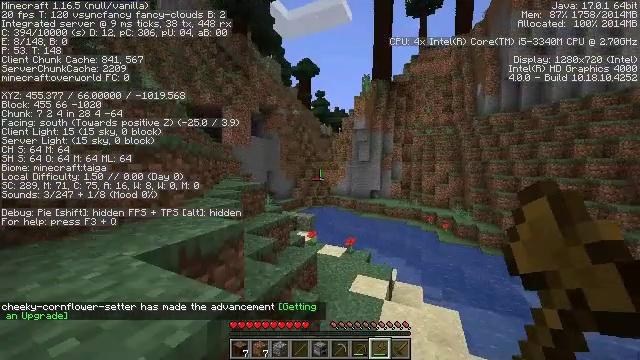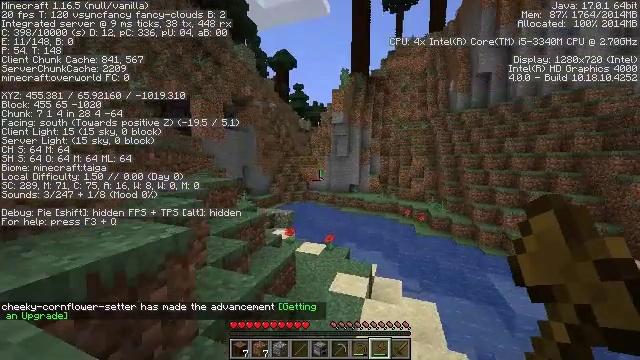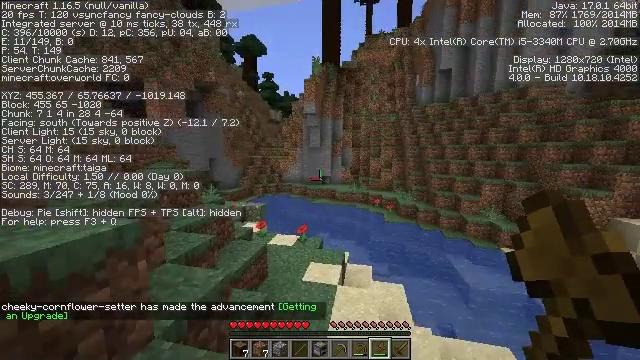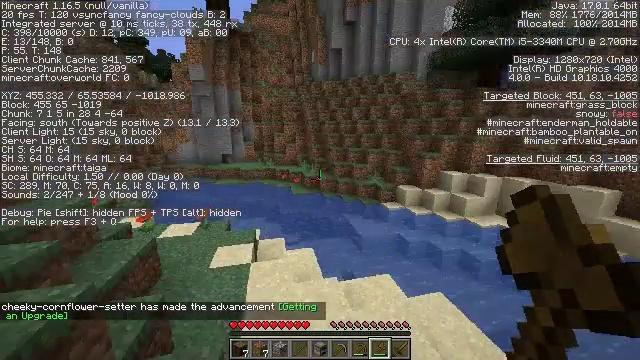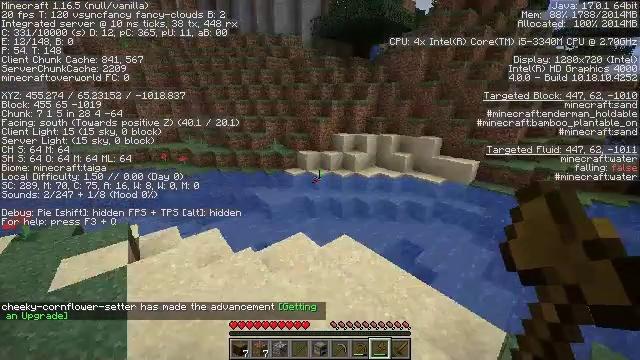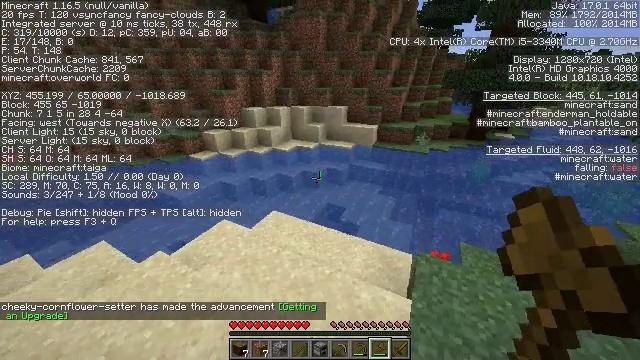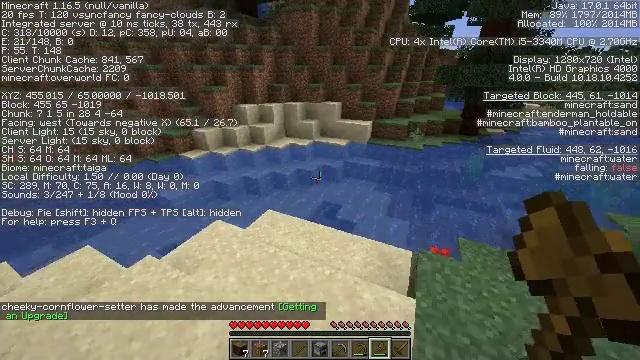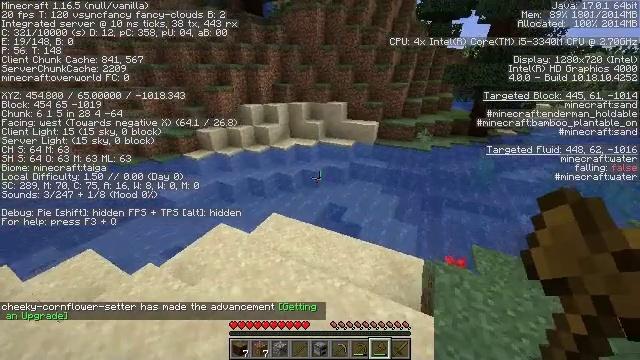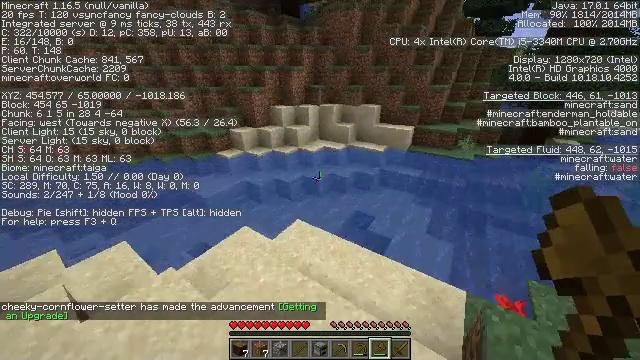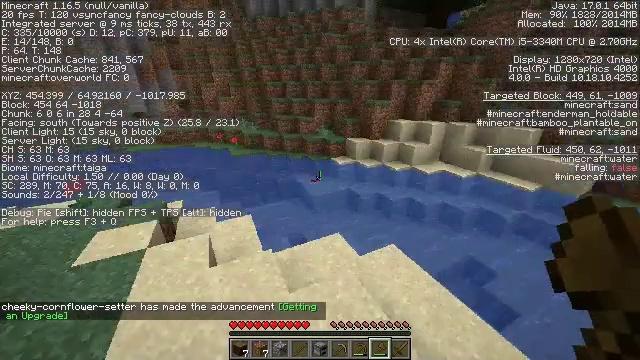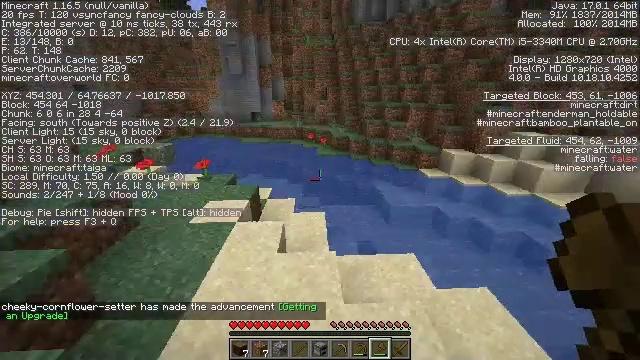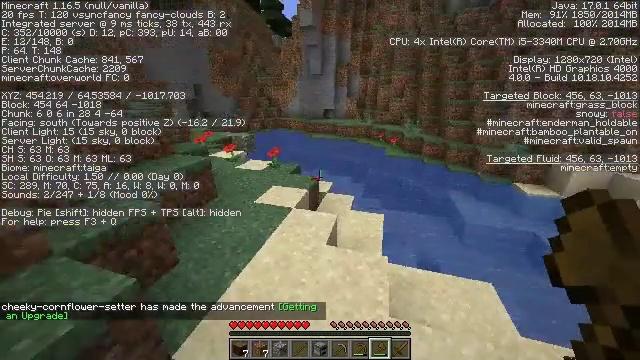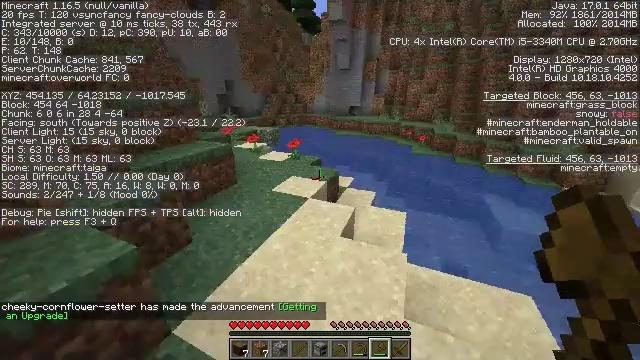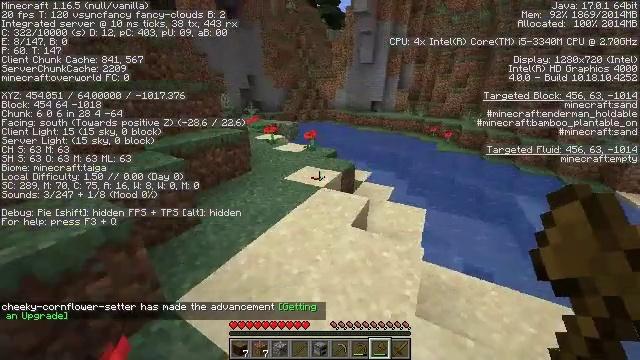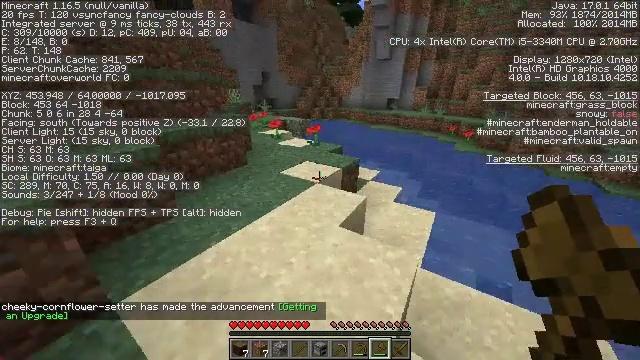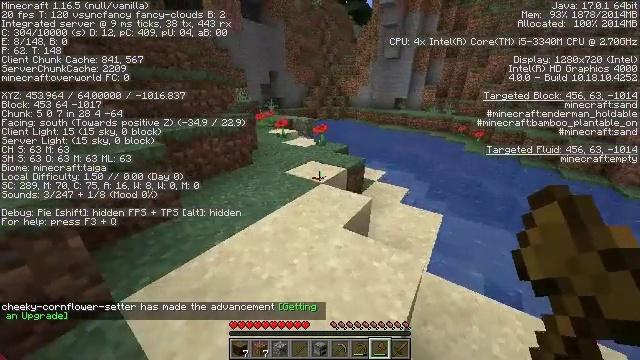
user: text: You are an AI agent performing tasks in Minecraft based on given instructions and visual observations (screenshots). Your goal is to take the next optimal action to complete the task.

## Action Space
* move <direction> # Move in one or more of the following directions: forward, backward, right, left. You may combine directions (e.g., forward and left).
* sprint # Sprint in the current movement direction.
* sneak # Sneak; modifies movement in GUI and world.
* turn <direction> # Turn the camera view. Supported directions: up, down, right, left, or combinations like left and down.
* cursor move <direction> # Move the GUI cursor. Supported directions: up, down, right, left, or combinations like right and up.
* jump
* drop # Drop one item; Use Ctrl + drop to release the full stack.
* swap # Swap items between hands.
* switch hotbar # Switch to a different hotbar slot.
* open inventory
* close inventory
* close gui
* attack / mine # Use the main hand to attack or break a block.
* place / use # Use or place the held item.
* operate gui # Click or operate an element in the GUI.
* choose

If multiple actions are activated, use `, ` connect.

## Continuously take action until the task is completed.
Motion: motion action
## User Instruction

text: Break the mossy cobblestone to gather materials.
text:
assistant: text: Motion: move forward and move right, sprint, turn right and down
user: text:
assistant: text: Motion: move forward and move right, sprint, turn right and down
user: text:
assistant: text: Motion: move forward and move right, sprint, turn right and down
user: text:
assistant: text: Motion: move forward and move right, sprint, turn right and down
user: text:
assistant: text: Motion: move forward, sprint, turn right and down
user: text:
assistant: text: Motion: move forward, sprint, turn right
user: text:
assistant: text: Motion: move forward, sprint, turn left
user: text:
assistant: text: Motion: move forward, sprint, turn left
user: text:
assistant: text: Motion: move forward, sprint, turn left and up
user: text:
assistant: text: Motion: move forward, sprint, turn left and up
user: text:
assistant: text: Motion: move forward, sprint, turn left
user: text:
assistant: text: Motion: move forward and move right, sprint, turn left
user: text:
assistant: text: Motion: move forward and move right, sprint, turn left
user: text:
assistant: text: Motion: move forward and move right, sprint, turn left
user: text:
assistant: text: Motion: move forward, sprint, turn left
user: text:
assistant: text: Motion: move forward, sprint
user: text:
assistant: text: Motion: move forward, sprint
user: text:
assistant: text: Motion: move forward, sprint
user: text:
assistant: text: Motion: move forward, sprint
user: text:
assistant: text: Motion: move forward, sprint
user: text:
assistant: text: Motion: move forward, sprint
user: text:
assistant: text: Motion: move forward, sprint, turn left
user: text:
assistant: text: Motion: move forward, turn left and up, jump
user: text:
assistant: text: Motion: move forward, turn left and up, jump
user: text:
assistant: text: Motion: move forward, jump
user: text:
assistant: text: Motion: move forward, jump
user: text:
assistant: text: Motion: move forward, turn right, jump
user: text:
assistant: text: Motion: move forward, turn right
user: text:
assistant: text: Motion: move forward, sprint, turn right
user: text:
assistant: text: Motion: move forward, sprint, turn right